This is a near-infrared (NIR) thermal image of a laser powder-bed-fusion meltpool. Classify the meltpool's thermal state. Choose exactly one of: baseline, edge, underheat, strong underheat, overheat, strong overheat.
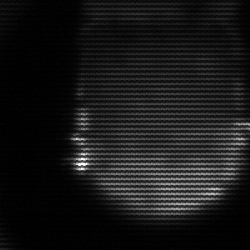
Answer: edge